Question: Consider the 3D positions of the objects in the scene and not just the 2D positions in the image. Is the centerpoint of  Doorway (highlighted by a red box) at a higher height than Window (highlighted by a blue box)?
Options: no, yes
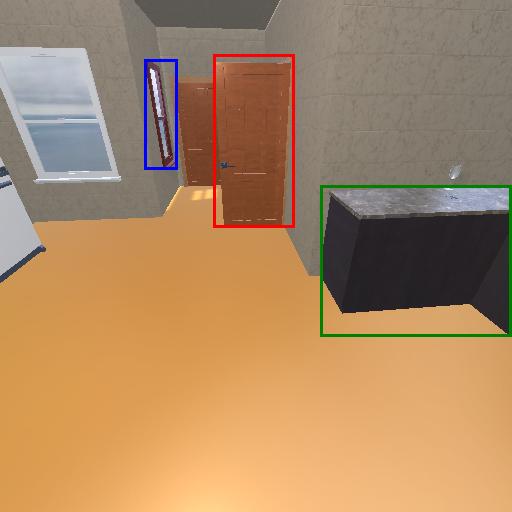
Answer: no